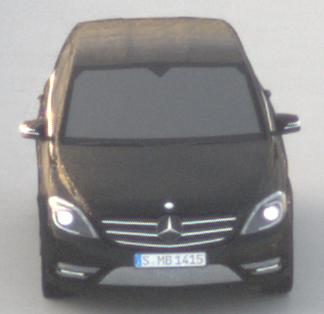
Make: Mercedes-Benz
Model: B 180 BlueEFFICIENCY
Detailed model: B-Class (246)
Model produced from: 2011/11
Model produced until: 2012/10
Doors: 5
Color: black
Road condition: dry road
Daytime: sunrise or sunset
Contrast: low contrast